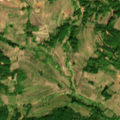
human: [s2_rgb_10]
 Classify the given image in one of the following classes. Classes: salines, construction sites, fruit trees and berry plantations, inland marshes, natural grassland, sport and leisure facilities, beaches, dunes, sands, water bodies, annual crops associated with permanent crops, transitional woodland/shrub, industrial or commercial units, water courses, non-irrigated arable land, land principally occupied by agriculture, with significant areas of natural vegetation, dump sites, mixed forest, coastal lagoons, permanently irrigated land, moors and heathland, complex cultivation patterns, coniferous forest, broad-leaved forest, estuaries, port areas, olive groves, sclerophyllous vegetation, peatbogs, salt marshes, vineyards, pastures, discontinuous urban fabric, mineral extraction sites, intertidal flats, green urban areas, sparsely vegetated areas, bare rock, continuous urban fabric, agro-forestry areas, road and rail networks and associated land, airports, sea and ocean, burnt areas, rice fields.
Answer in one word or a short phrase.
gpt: complex cultivation patterns, land principally occupied by agriculture, with significant areas of natural vegetation, broad-leaved forest